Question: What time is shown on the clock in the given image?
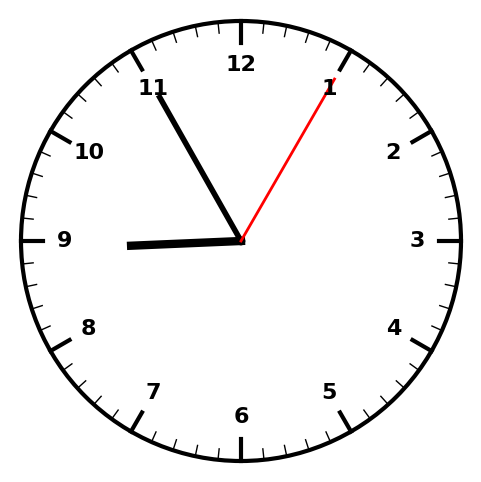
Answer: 08:55:05